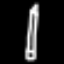
Label: pencil